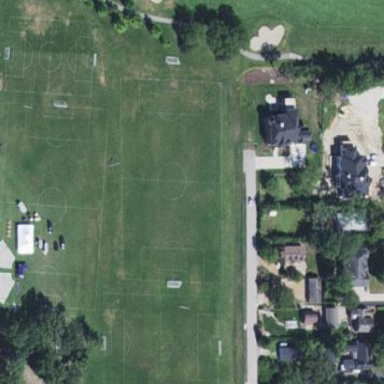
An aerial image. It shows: Soccer pitch designated for leisure and sports activities.